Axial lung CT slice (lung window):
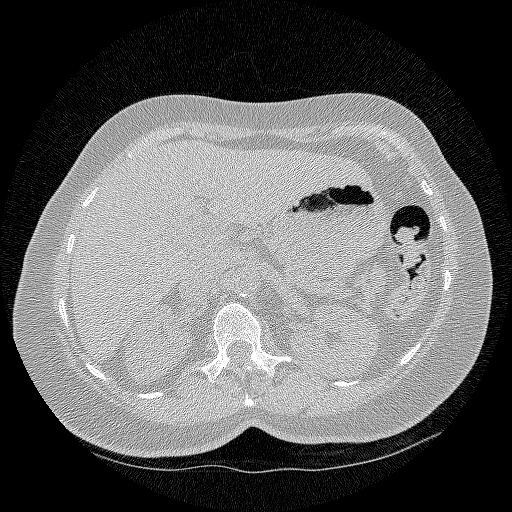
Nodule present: no